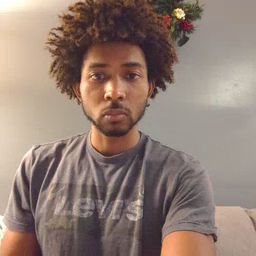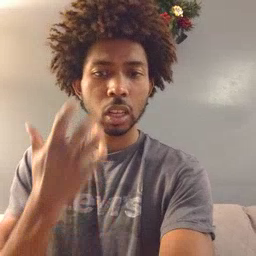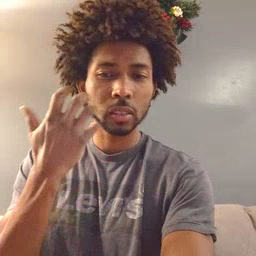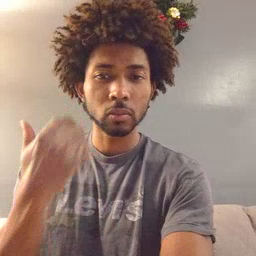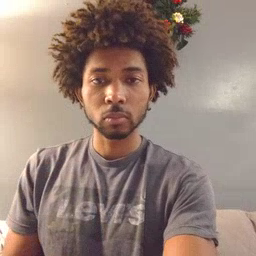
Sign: tiger